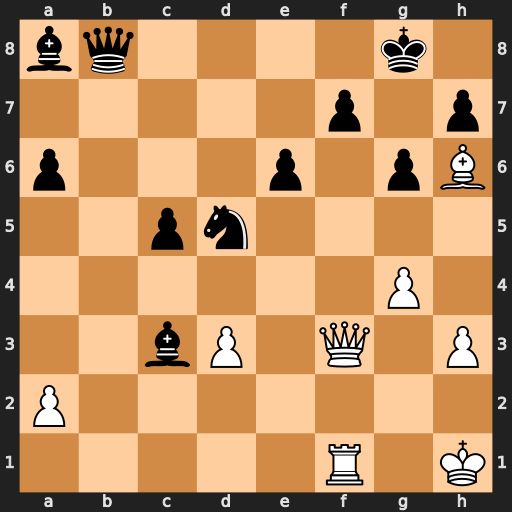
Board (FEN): bq4k1/5p1p/p3p1pB/2pn4/6P1/2bP1Q1P/P7/5R1K
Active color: w
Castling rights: -
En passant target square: -
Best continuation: Qxf7+ Kh8 Qf8+ Qxf8 Rxf8#